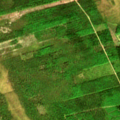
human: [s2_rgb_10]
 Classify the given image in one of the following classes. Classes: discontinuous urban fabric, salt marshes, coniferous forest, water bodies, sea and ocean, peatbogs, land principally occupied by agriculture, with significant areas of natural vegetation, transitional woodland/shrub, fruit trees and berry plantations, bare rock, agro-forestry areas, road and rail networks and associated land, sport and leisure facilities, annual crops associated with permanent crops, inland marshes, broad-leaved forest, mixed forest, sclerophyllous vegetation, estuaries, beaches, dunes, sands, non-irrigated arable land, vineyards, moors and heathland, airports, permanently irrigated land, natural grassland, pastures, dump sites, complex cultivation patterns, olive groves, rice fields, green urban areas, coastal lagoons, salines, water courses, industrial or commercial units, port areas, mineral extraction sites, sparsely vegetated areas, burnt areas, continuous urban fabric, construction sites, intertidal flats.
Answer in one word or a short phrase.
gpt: coniferous forest, mixed forest, transitional woodland/shrub